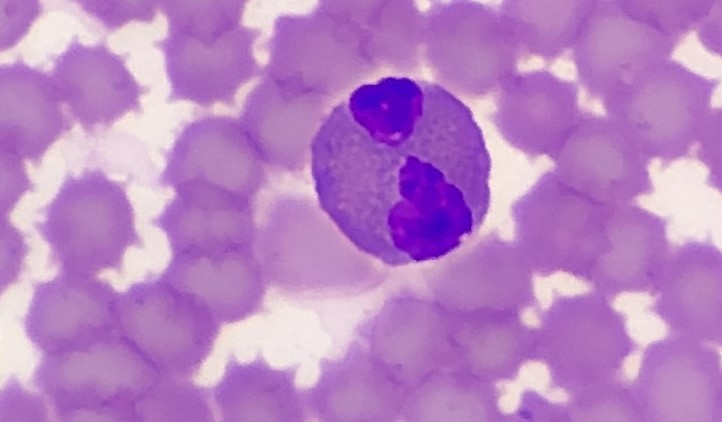
White blood cell type: Eosinophil